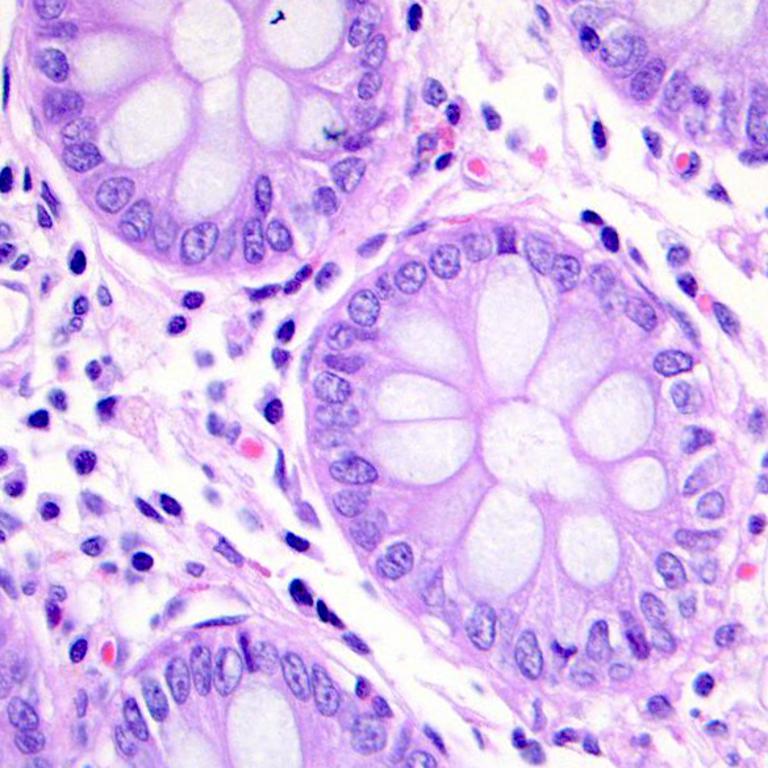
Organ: colon
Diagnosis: benign